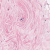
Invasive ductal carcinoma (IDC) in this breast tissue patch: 0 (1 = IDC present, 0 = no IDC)